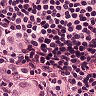
Metastatic tissue present: yes